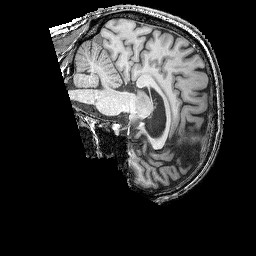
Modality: T1w
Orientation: sagittal
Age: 64
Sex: male
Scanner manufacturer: siemens
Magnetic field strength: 3 T
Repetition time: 2.25 s
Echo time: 0.00411 s